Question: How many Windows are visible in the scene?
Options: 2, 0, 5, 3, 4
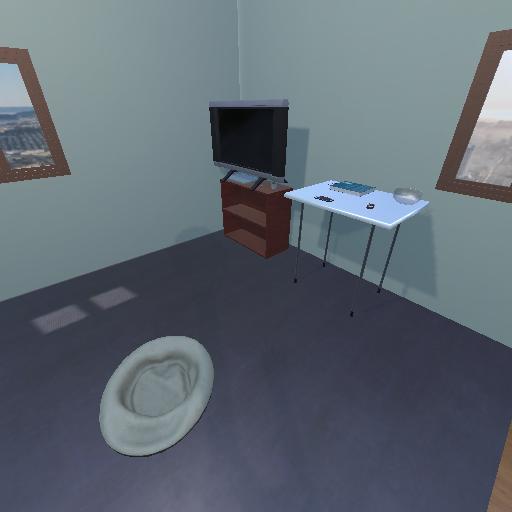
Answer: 2